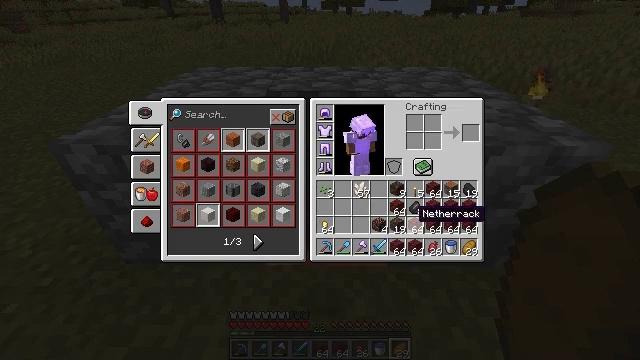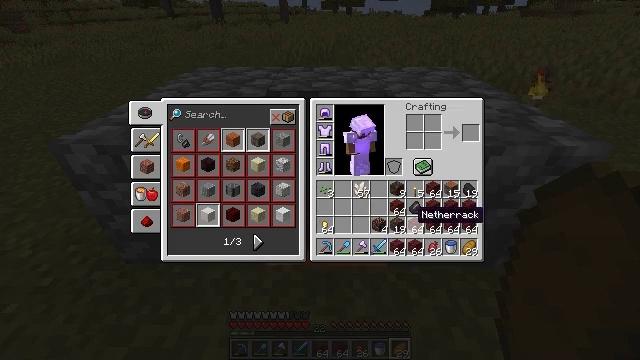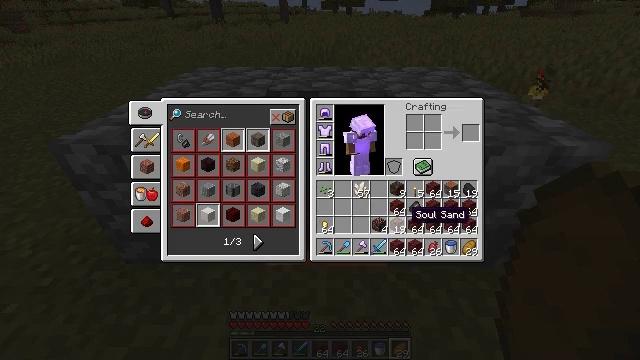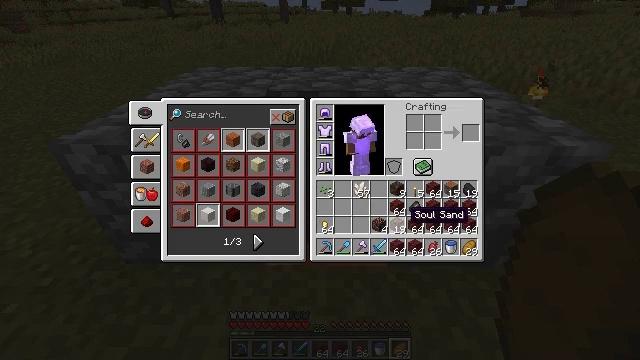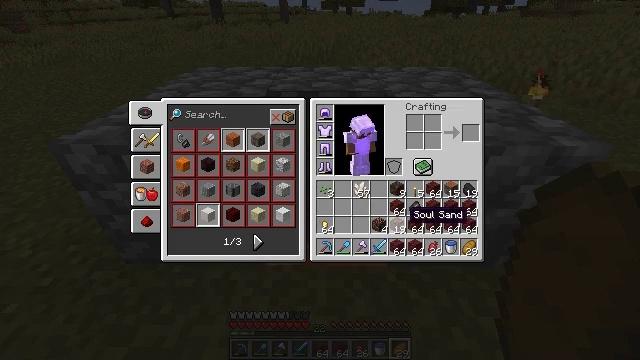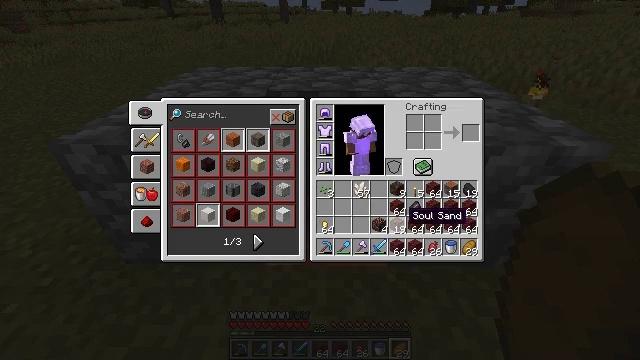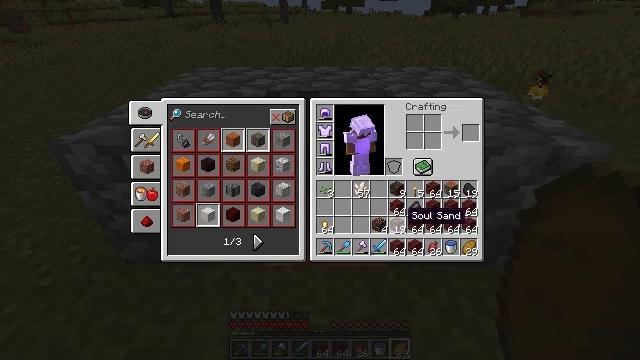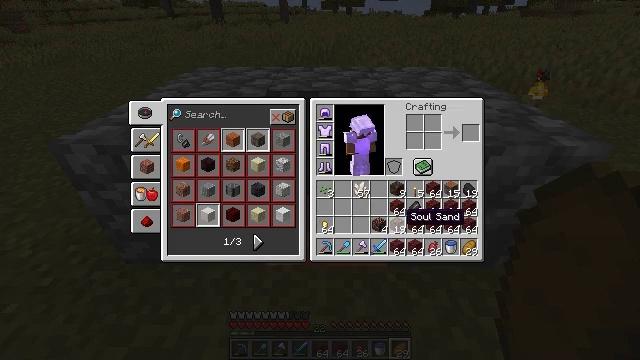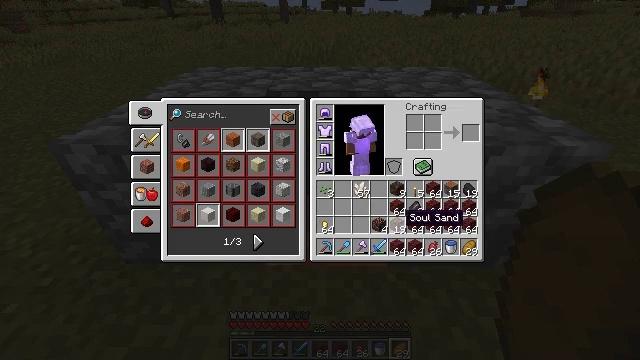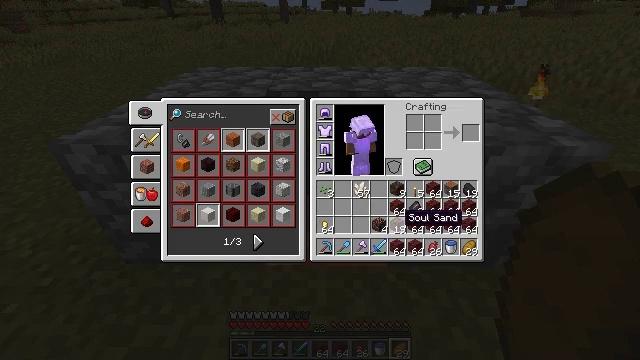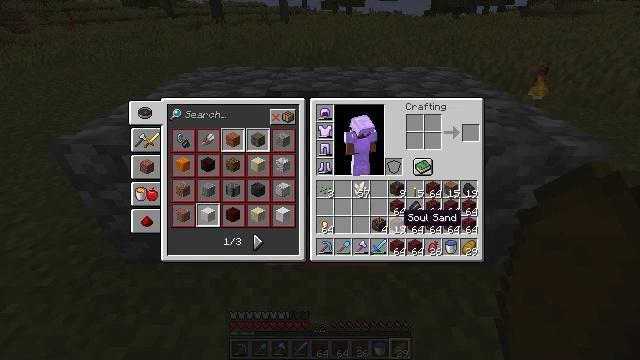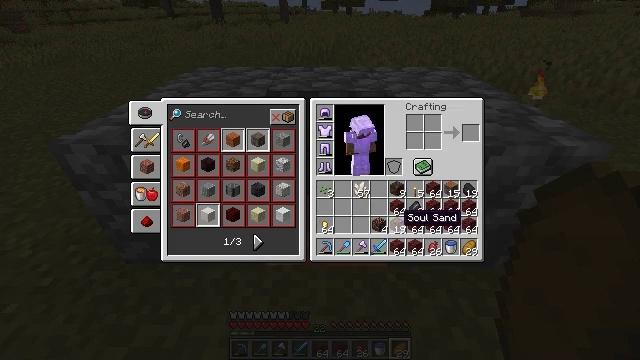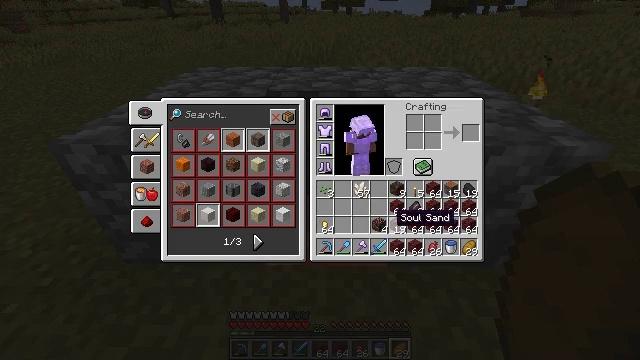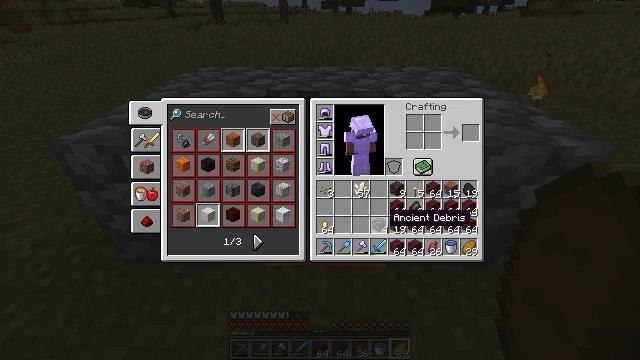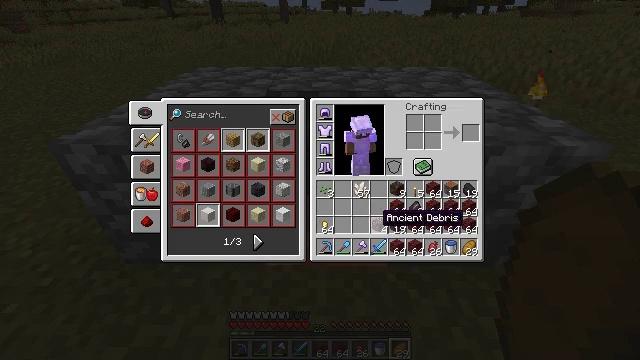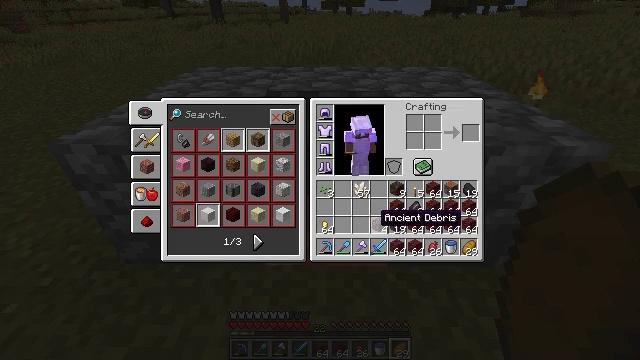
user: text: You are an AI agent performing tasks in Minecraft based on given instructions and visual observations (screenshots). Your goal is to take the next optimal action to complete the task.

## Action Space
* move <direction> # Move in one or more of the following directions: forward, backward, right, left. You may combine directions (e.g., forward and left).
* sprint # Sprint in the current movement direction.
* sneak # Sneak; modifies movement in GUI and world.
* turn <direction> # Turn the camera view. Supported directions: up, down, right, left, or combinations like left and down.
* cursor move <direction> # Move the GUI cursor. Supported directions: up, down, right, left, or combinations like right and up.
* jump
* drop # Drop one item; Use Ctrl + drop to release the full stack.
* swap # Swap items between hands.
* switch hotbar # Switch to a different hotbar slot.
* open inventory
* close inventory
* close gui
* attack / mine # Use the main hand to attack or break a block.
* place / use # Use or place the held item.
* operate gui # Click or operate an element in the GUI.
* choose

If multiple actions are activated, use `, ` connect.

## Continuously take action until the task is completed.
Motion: motion action
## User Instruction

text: Remove a netherrack from the inventory.
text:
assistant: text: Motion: no_op
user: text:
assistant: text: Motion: no_op
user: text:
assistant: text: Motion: no_op
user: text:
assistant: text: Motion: no_op
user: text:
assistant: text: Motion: no_op
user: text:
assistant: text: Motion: no_op
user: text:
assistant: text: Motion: no_op
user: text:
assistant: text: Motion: no_op
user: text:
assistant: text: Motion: no_op
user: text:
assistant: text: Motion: no_op
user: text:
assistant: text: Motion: no_op
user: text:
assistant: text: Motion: no_op
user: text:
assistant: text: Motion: cursor move left
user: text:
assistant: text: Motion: cursor move left
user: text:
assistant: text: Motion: no_op
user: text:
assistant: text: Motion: no_op
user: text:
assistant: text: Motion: no_op
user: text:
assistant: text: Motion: no_op
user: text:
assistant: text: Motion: no_op
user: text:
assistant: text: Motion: no_op
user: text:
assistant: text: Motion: no_op
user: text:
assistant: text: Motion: cursor move right and up
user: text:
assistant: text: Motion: cursor move up
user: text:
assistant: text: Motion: no_op
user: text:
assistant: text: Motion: no_op
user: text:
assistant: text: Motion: no_op
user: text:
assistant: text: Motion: no_op
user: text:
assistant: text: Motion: no_op
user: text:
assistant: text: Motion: operate gui
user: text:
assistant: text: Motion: operate gui